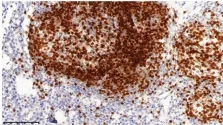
Histopathology and immunohistochemistry of the lymph nodes of this patient. Positive for. PAX-5 (20x).
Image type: pathology (immunostaining)